Field crop: maize
Growth stage: 2
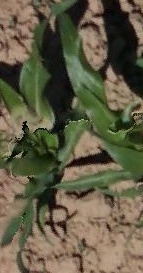
Species: maize